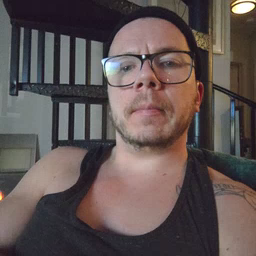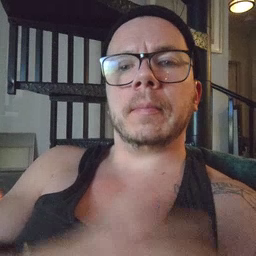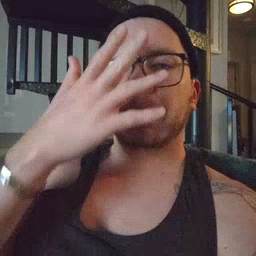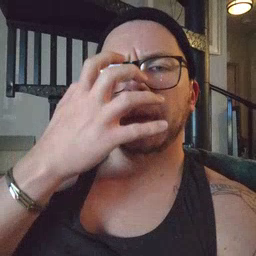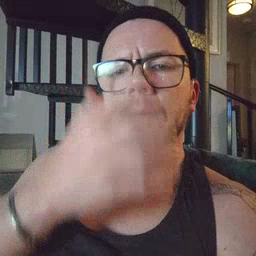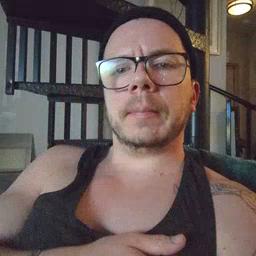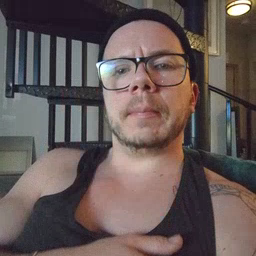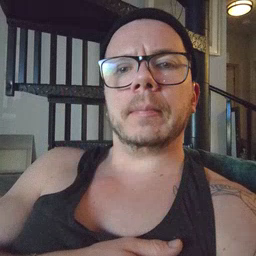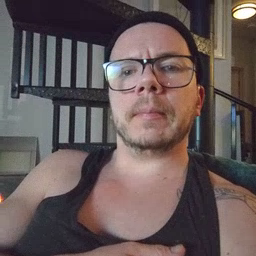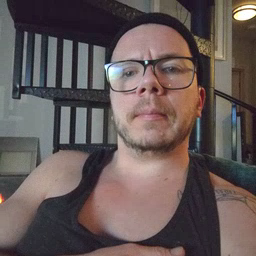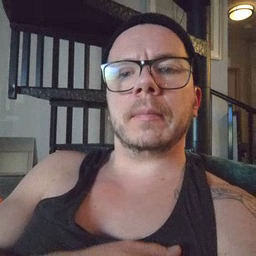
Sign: mad